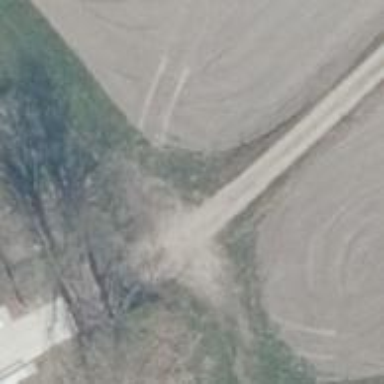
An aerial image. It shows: Paved track with grade 2 tracktype.